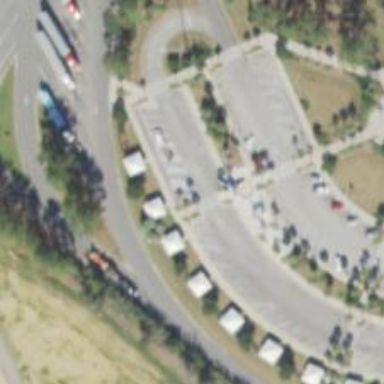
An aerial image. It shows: Parking space.